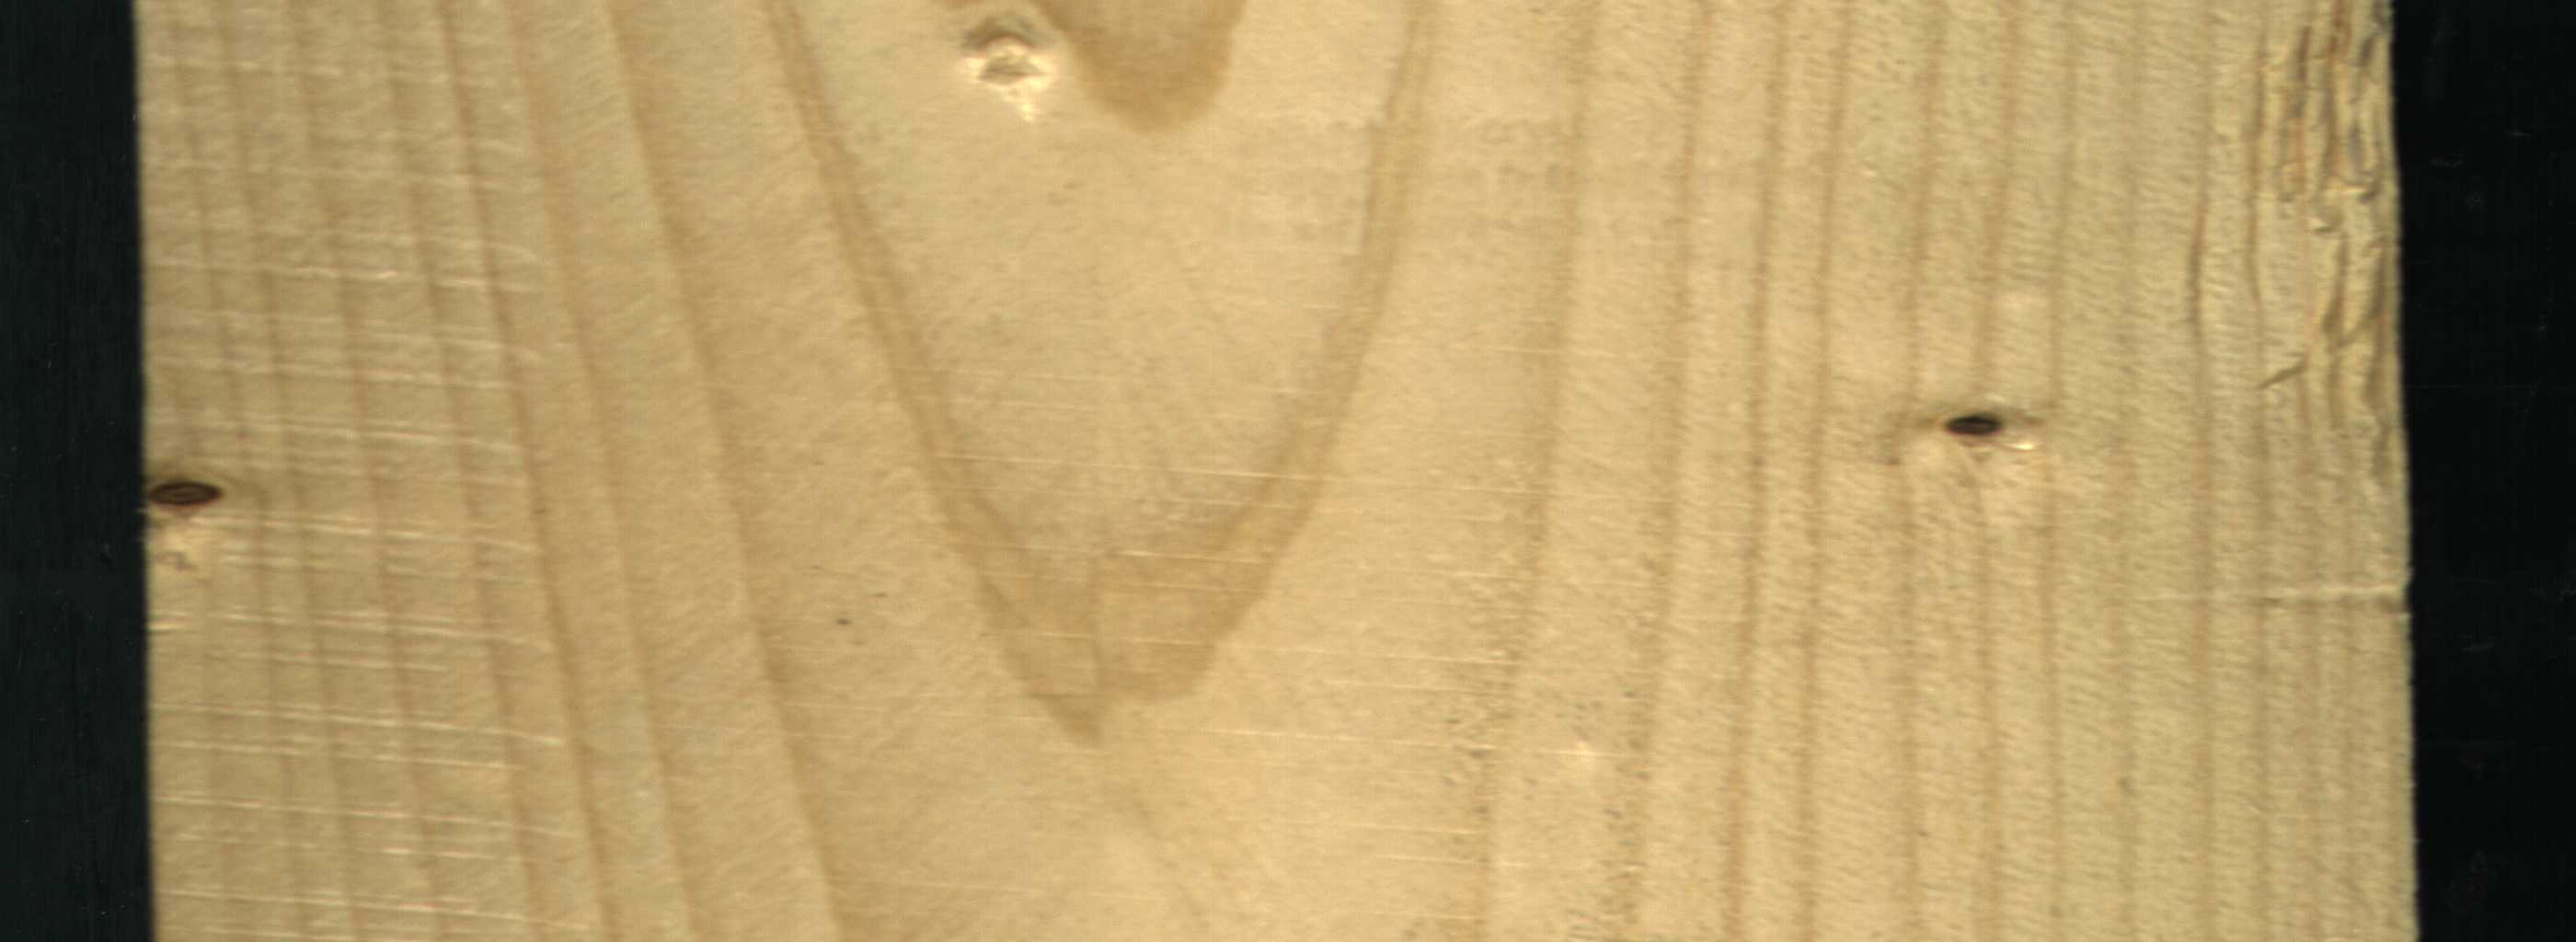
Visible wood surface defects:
Dead_Knot
Dead_Knot
Live_Knot